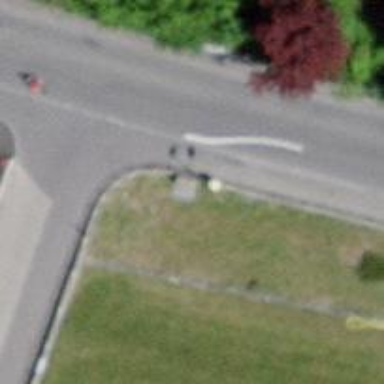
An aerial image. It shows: Post box is visible.